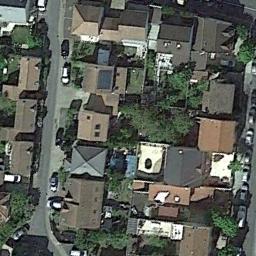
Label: dense_residential